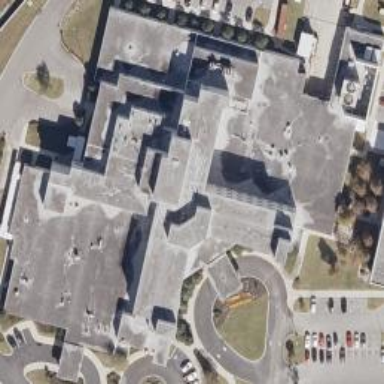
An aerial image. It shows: Hospital building.